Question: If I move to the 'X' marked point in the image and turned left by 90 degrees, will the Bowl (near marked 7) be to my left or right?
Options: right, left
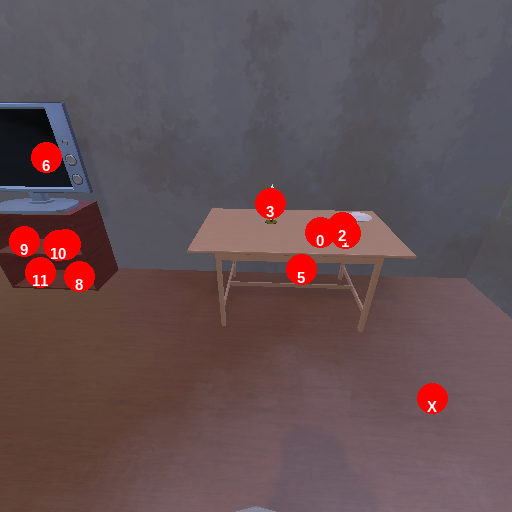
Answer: right